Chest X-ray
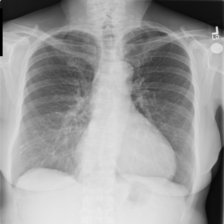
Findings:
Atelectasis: negative
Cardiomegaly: positive
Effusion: negative
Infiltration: negative
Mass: negative
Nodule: negative
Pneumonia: negative
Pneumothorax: negative
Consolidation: negative
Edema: negative
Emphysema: negative
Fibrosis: negative
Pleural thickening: negative
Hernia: negative